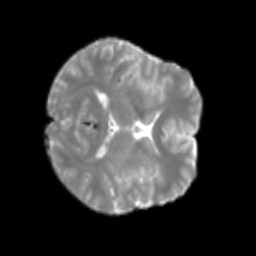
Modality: T2w
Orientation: axial
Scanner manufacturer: siemens
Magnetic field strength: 3 T
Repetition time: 4 s
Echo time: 0.0594 s